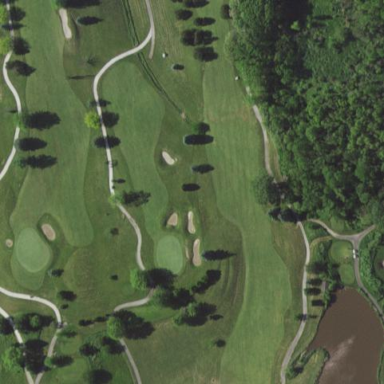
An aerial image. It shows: Grassy area designated as golf fairway.